Field crop: tomato
Growth stage: 2
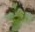
Species: solanum